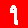
Digit: 9